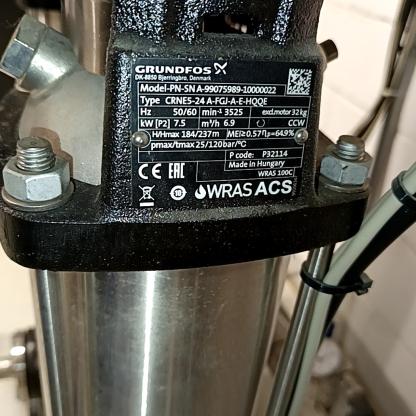
Klasa: tabliczka-znamionowa